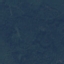
Label: Forest